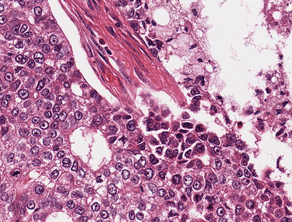
Tumor epithelial tissue: yes
Tumor-associated stroma tissue: yes
Normal tissue: no